Aerial crown-view tile of a tropical tree (Barro Colorado Island, Panama), acquired 20240611:
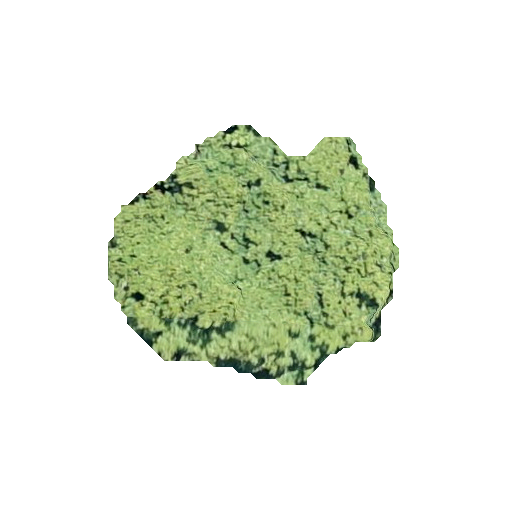
Species: Tachigali panamensis
GBIF accepted scientific name: Tachigali panamensis
Crown area: 85.585 m²